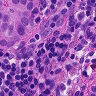
Metastatic tissue present: yes